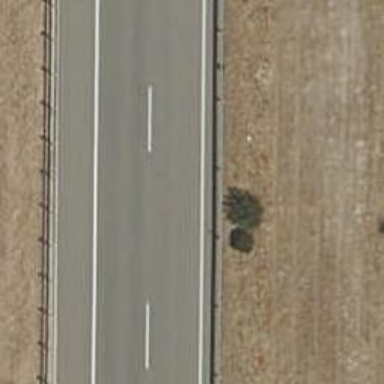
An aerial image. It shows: Motorway.